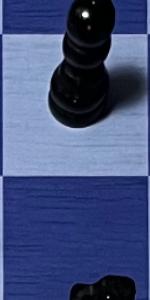
Label: Empty